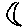
Label: moon